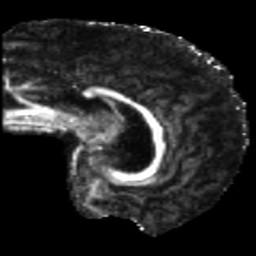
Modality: FA
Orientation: sagittal
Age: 43
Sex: male
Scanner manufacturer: siemens
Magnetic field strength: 3 T
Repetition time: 5.25 s
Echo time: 0.08 s